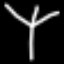
Label: palm tree